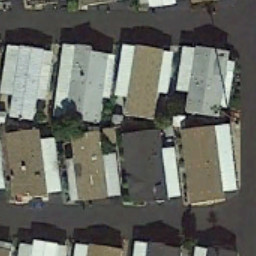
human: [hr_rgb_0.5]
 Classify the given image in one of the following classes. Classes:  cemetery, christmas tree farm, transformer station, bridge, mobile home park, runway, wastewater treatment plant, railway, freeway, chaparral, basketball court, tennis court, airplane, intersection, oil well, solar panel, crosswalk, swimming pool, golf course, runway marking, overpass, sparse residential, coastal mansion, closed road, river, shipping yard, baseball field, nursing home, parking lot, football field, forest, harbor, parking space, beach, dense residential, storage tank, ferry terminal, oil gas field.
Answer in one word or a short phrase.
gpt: mobile home park